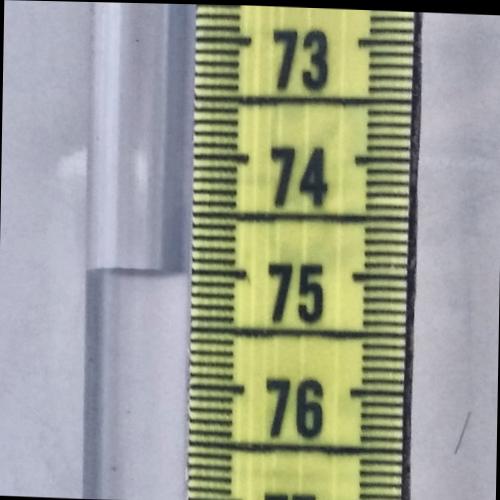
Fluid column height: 75.0 cm